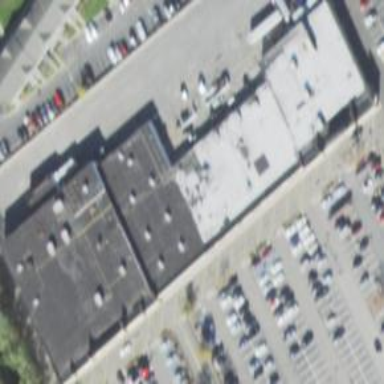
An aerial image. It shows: Retail building.